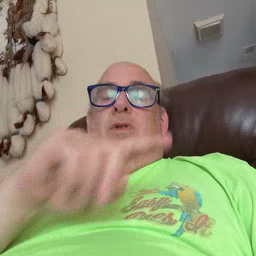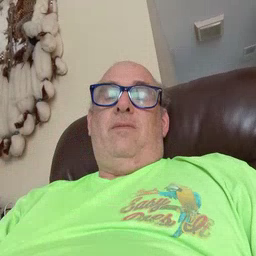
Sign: mouse